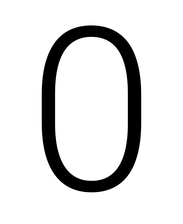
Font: Roboto_Light